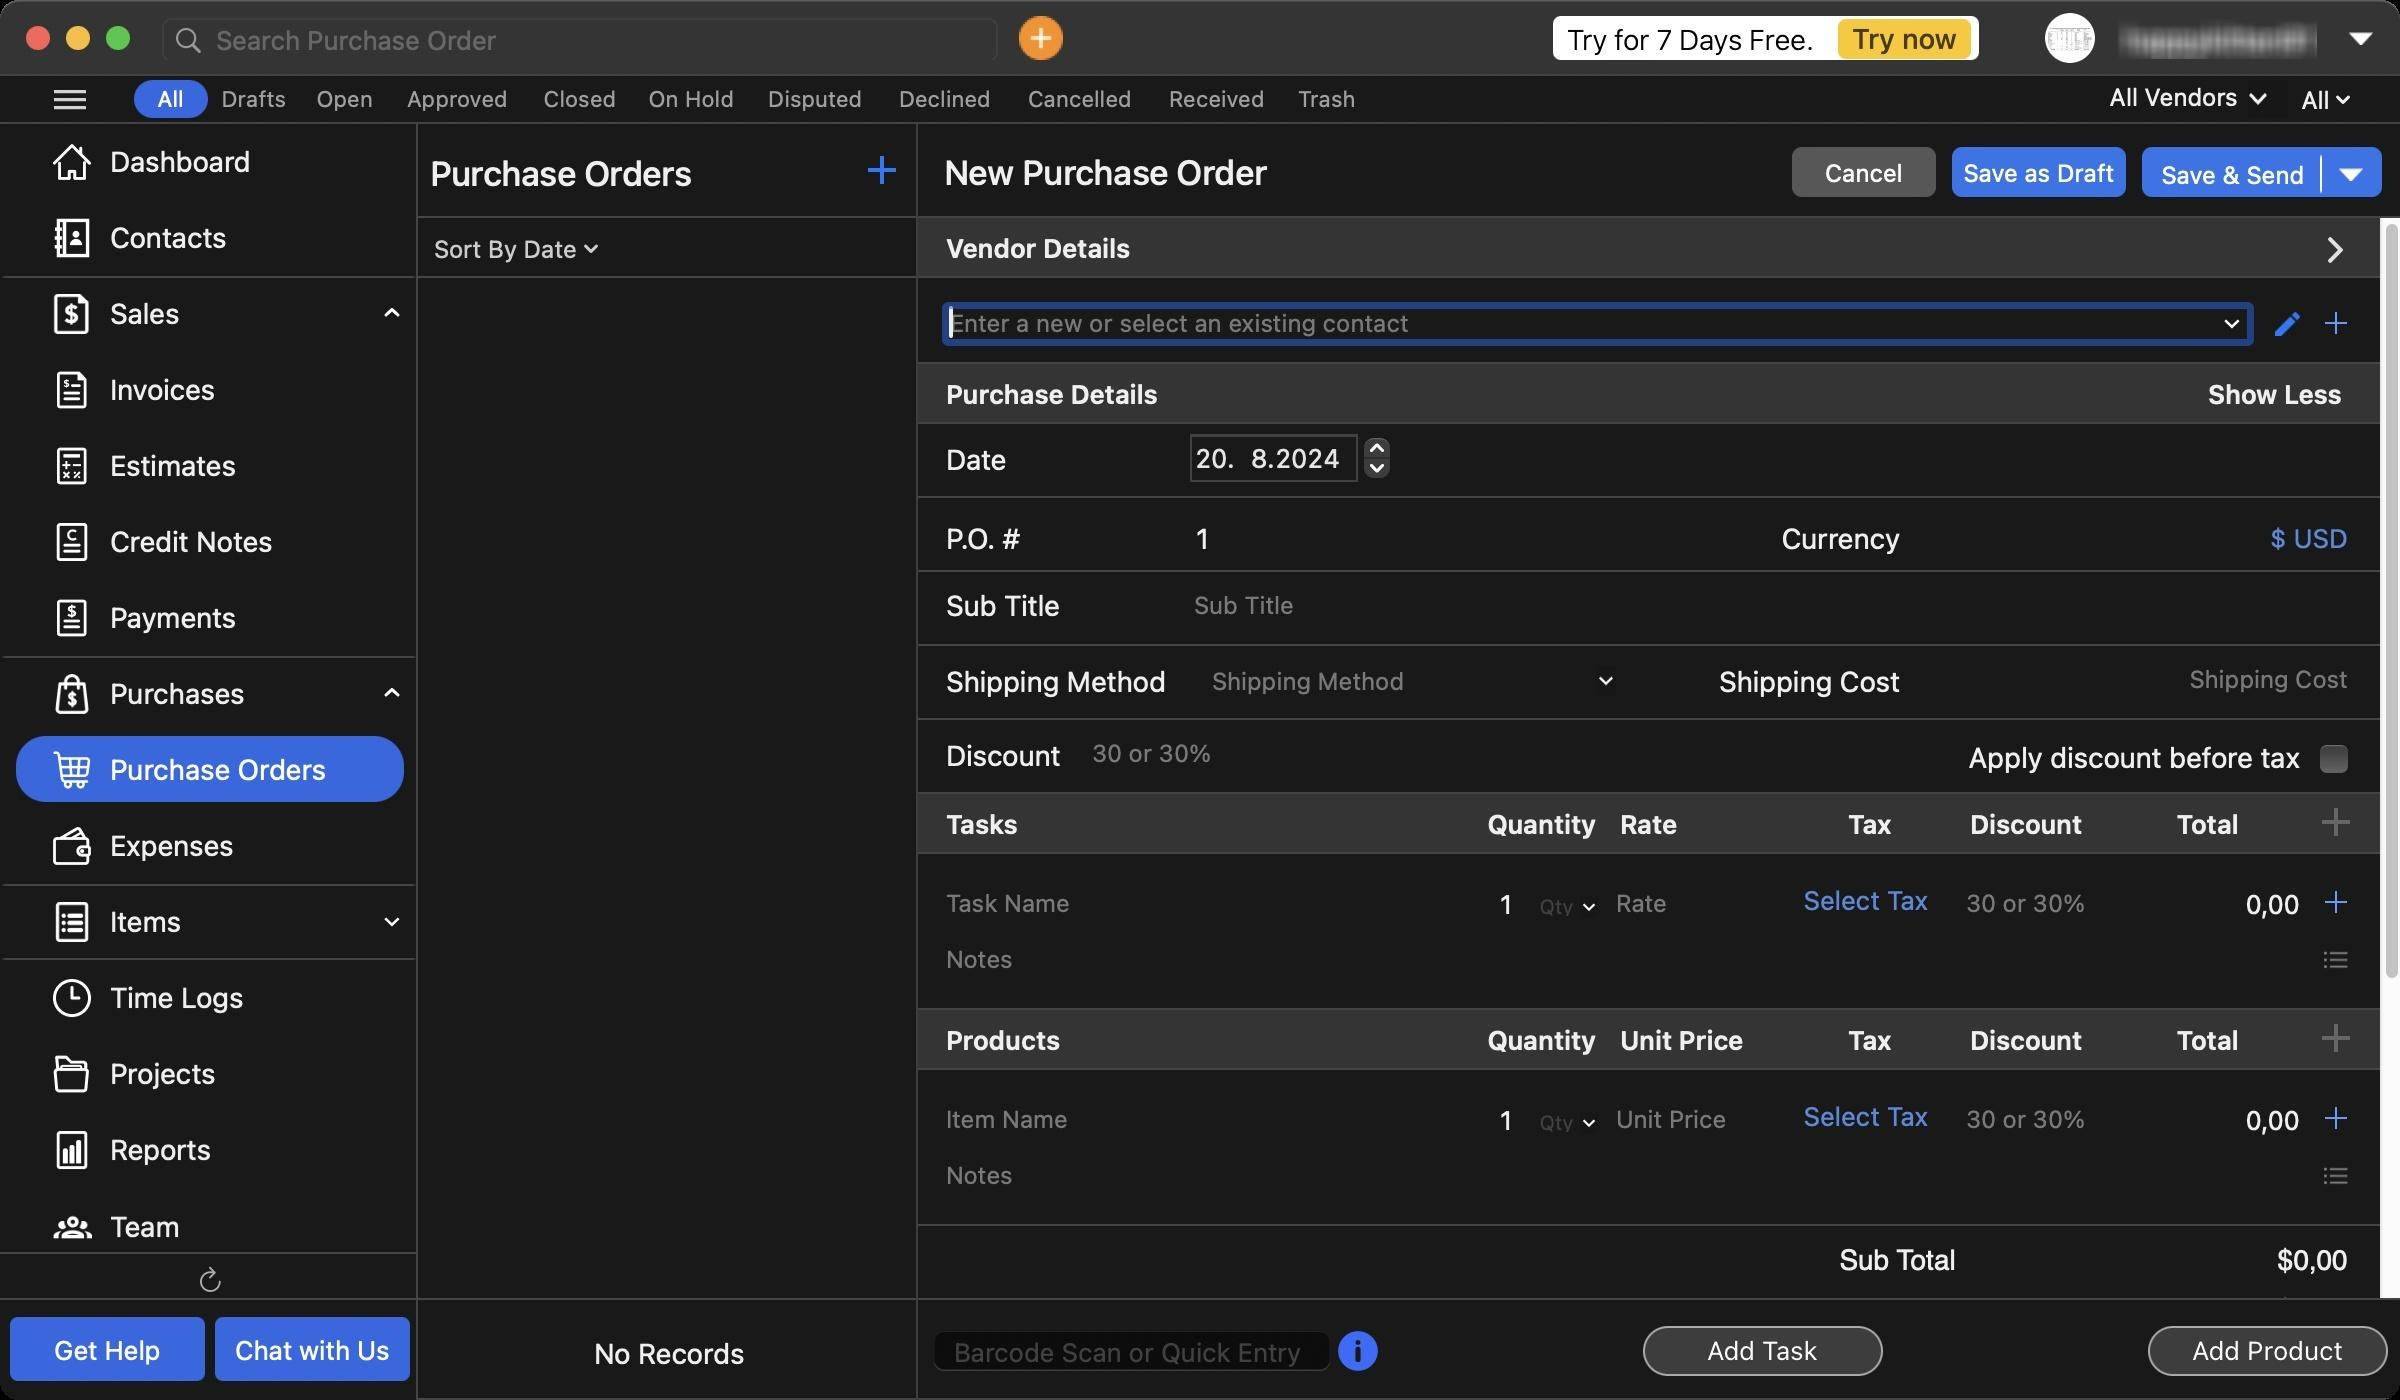
Accessibility tree:
{"name": "Moon_Invoice", "role": "AXWindow", "description": null, "role_description": "standard window", "value": null, "position": "257.00;102.00", "size": "1200;700", "children": [{"name": null, "role": "AXGroup", "description": null, "role_description": "group", "value": null, "position": "0.00;61.00", "size": "210;5", "children": []}, {"name": null, "role": "AXScrollArea", "description": null, "role_description": "scroll area", "value": null, "position": "0.00;62.00", "size": "210;568", "children": [{"name": null, "role": "AXTable", "description": null, "role_description": "table", "value": null, "position": "0.00;62.00", "size": "210;646", "children": [{"name": null, "role": "AXRow", "description": null, "role_description": "table row", "value": null, "position": "0.00;62.00", "size": "210;38", "children": [{"name": null, "role": "AXCell", "description": null, "role_description": "cell", "value": null, "position": "1.00;62.00", "size": "207;38", "children": [{"name": null, "role": "AXGroup", "description": null, "role_description": "group", "value": null, "position": "8.00;64.00", "size": "194;33", "children": [{"name": null, "role": "AXStaticText", "description": null, "role_description": "text", "value": "Dashboard", "position": "53.00;71.00", "size": "143;19", "children": []}, {"name": null, "role": "AXImage", "description": "iconLeft home White", "role_description": "image", "value": null, "position": "26.00;71.00", "size": "20;20", "children": []}]}]}]}, {"name": null, "role": "AXRow", "description": null, "role_description": "table row", "value": null, "position": "0.00;100.00", "size": "210;38", "children": [{"name": null, "role": "AXCell", "description": null, "role_description": "cell", "value": null, "position": "1.00;100.00", "size": "207;38", "children": [{"name": null, "role": "AXGroup", "description": null, "role_description": "group", "value": null, "position": "8.00;102.00", "size": "194;33", "children": [{"name": null, "role": "AXStaticText", "description": null, "role_description": "text", "value": "Contacts", "position": "53.00;109.00", "size": "143;19", "children": []}, {"name": null, "role": "AXImage", "description": "iconLeft contacts White", "role_description": "image", "value": null, "position": "26.00;109.00", "size": "20;20", "children": []}]}]}]}, {"name": null, "role": "AXRow", "description": null, "role_description": "table row", "value": null, "position": "0.00;138.00", "size": "210;38", "children": [{"name": null, "role": "AXCell", "description": null, "role_description": "cell", "value": null, "position": "1.00;138.00", "size": "207;38", "children": [{"name": null, "role": "AXGroup", "description": null, "role_description": "group", "value": null, "position": "-1.00;138.00", "size": "211;1", "children": []}, {"name": null, "role": "AXGroup", "description": null, "role_description": "group", "value": null, "position": "8.00;140.00", "size": "194;33", "children": [{"name": null, "role": "AXStaticText", "description": null, "role_description": "text", "value": "Sales", "position": "53.00;147.00", "size": "143;19", "children": []}, {"name": null, "role": "AXImage", "description": "iconLeft Sales White", "role_description": "image", "value": null, "position": "26.00;147.00", "size": "20;20", "children": []}]}, {"name": null, "role": "AXImage", "description": "up arrow white", "role_description": "image", "value": null, "position": "183.00;144.50", "size": "25;25", "children": []}]}]}, {"name": null, "role": "AXRow", "description": null, "role_description": "table row", "value": null, "position": "0.00;176.00", "size": "210;38", "children": [{"name": null, "role": "AXCell", "description": null, "role_description": "cell", "value": null, "position": "1.00;176.00", "size": "207;38", "children": [{"name": null, "role": "AXGroup", "description": null, "role_description": "group", "value": null, "position": "8.00;178.00", "size": "194;33", "children": [{"name": null, "role": "AXStaticText", "description": null, "role_description": "text", "value": "Invoices", "position": "53.00;185.00", "size": "143;19", "children": []}, {"name": null, "role": "AXImage", "description": "iconLeft invoice White", "role_description": "image", "value": null, "position": "26.00;185.00", "size": "20;20", "children": []}]}]}]}, {"name": null, "role": "AXRow", "description": null, "role_description": "table row", "value": null, "position": "0.00;214.00", "size": "210;38", "children": [{"name": null, "role": "AXCell", "description": null, "role_description": "cell", "value": null, "position": "1.00;214.00", "size": "207;38", "children": [{"name": null, "role": "AXGroup", "description": null, "role_description": "group", "value": null, "position": "8.00;216.00", "size": "194;33", "children": [{"name": null, "role": "AXStaticText", "description": null, "role_description": "text", "value": "Estimates", "position": "53.00;223.00", "size": "143;19", "children": []}, {"name": null, "role": "AXImage", "description": "iconLeft estimate White", "role_description": "image", "value": null, "position": "26.00;223.00", "size": "20;20", "children": []}]}]}]}, {"name": null, "role": "AXRow", "description": null, "role_description": "table row", "value": null, "position": "0.00;252.00", "size": "210;38", "children": [{"name": null, "role": "AXCell", "description": null, "role_description": "cell", "value": null, "position": "1.00;252.00", "size": "207;38", "children": [{"name": null, "role": "AXGroup", "description": null, "role_description": "group", "value": null, "position": "8.00;254.00", "size": "194;33", "children": [{"name": null, "role": "AXStaticText", "description": null, "role_description": "text", "value": "Credit Notes", "position": "53.00;261.00", "size": "143;19", "children": []}, {"name": null, "role": "AXImage", "description": "iconLeft credit notes White", "role_description": "image", "value": null, "position": "26.00;261.00", "size": "20;20", "children": []}]}]}]}, {"name": null, "role": "AXRow", "description": null, "role_description": "table row", "value": null, "position": "0.00;290.00", "size": "210;38", "children": [{"name": null, "role": "AXCell", "description": null, "role_description": "cell", "value": null, "position": "1.00;290.00", "size": "207;38", "children": [{"name": null, "role": "AXGroup", "description": null, "role_description": "group", "value": null, "position": "8.00;292.00", "size": "194;33", "children": [{"name": null, "role": "AXStaticText", "description": null, "role_description": "text", "value": "Payments", "position": "53.00;299.00", "size": "143;19", "children": []}, {"name": null, "role": "AXImage", "description": "iconLeft payments White", "role_description": "image", "value": null, "position": "26.00;299.00", "size": "20;20", "children": []}]}]}]}, {"name": null, "role": "AXRow", "description": null, "role_description": "table row", "value": null, "position": "0.00;328.00", "size": "210;38", "children": [{"name": null, "role": "AXCell", "description": null, "role_description": "cell", "value": null, "position": "1.00;328.00", "size": "207;38", "children": [{"name": null, "role": "AXGroup", "description": null, "role_description": "group", "value": null, "position": "-1.00;328.00", "size": "211;1", "children": []}, {"name": null, "role": "AXGroup", "description": null, "role_description": "group", "value": null, "position": "8.00;330.00", "size": "194;33", "children": [{"name": null, "role": "AXStaticText", "description": null, "role_description": "text", "value": "Purchases", "position": "53.00;337.00", "size": "143;19", "children": []}, {"name": null, "role": "AXImage", "description": "iconLeft Purchases White", "role_description": "image", "value": null, "position": "26.00;337.00", "size": "20;20", "children": []}]}, {"name": null, "role": "AXImage", "description": "up arrow white", "role_description": "image", "value": null, "position": "183.00;334.50", "size": "25;25", "children": []}]}]}, {"name": null, "role": "AXRow", "description": null, "role_description": "table row", "value": null, "position": "0.00;366.00", "size": "210;38", "children": [{"name": null, "role": "AXCell", "description": null, "role_description": "cell", "value": null, "position": "1.00;366.00", "size": "207;38", "children": [{"name": null, "role": "AXGroup", "description": null, "role_description": "group", "value": null, "position": "8.00;368.00", "size": "194;33", "children": [{"name": null, "role": "AXStaticText", "description": null, "role_description": "text", "value": "Purchase Orders", "position": "53.00;375.00", "size": "143;19", "children": []}, {"name": null, "role": "AXImage", "description": "iconLeft purchase order White", "role_description": "image", "value": null, "position": "26.00;375.00", "size": "20;20", "children": []}]}]}]}, {"name": null, "role": "AXRow", "description": null, "role_description": "table row", "value": null, "position": "0.00;404.00", "size": "210;38", "children": [{"name": null, "role": "AXCell", "description": null, "role_description": "cell", "value": null, "position": "1.00;404.00", "size": "207;38", "children": [{"name": null, "role": "AXGroup", "description": null, "role_description": "group", "value": null, "position": "8.00;406.00", "size": "194;33", "children": [{"name": null, "role": "AXStaticText", "description": null, "role_description": "text", "value": "Expenses", "position": "53.00;413.00", "size": "143;19", "children": []}, {"name": null, "role": "AXImage", "description": "iconLeft expenses White", "role_description": "image", "value": null, "position": "26.00;413.00", "size": "20;20", "children": []}]}]}]}, {"name": null, "role": "AXRow", "description": null, "role_description": "table row", "value": null, "position": "0.00;442.00", "size": "210;38", "children": [{"name": null, "role": "AXCell", "description": null, "role_description": "cell", "value": null, "position": "1.00;442.00", "size": "207;38", "children": [{"name": null, "role": "AXGroup", "description": null, "role_description": "group", "value": null, "position": "-1.00;442.00", "size": "211;1", "children": []}, {"name": null, "role": "AXGroup", "description": null, "role_description": "group", "value": null, "position": "8.00;444.00", "size": "194;33", "children": [{"name": null, "role": "AXStaticText", "description": null, "role_description": "text", "value": "Items", "position": "53.00;451.00", "size": "143;19", "children": []}, {"name": null, "role": "AXImage", "description": "iconLeft Items White", "role_description": "image", "value": null, "position": "26.00;451.00", "size": "20;20", "children": []}]}, {"name": null, "role": "AXImage", "description": "down arrow White", "role_description": "image", "value": null, "position": "183.00;448.50", "size": "25;25", "children": []}, {"name": null, "role": "AXGroup", "description": null, "role_description": "group", "value": null, "position": "-1.00;479.00", "size": "211;1", "children": []}]}]}, {"name": null, "role": "AXRow", "description": null, "role_description": "table row", "value": null, "position": "0.00;480.00", "size": "210;0", "children": [{"name": null, "role": "AXCell", "description": null, "role_description": "cell", "value": null, "position": "1.00;480.00", "size": "207;0", "children": [{"name": null, "role": "AXGroup", "description": null, "role_description": "group", "value": null, "position": "8.00;482.01", "size": "194;0", "children": [{"name": null, "role": "AXStaticText", "description": null, "role_description": "text", "value": "Products", "position": "53.00;489.01", "size": "143;19", "children": []}, {"name": null, "role": "AXImage", "description": "iconLeft product White", "role_description": "image", "value": null, "position": "26.00;489.01", "size": "20;20", "children": []}]}]}]}, {"name": null, "role": "AXRow", "description": null, "role_description": "table row", "value": null, "position": "0.00;480.01", "size": "210;0", "children": [{"name": null, "role": "AXCell", "description": null, "role_description": "cell", "value": null, "position": "1.00;480.01", "size": "207;0", "children": [{"name": null, "role": "AXGroup", "description": null, "role_description": "group", "value": null, "position": "8.00;482.02", "size": "194;0", "children": [{"name": null, "role": "AXStaticText", "description": null, "role_description": "text", "value": "Services", "position": "53.00;488.52", "size": "143;19", "children": []}, {"name": null, "role": "AXImage", "description": "iconLeft service White", "role_description": "image", "value": null, "position": "26.00;488.52", "size": "20;20", "children": []}]}, {"name": null, "role": "AXGroup", "description": null, "role_description": "group", "value": null, "position": "-1.00;479.02", "size": "211;1", "children": []}]}]}, {"name": null, "role": "AXRow", "description": null, "role_description": "table row", "value": null, "position": "0.00;480.02", "size": "210;38", "children": [{"name": null, "role": "AXCell", "description": null, "role_description": "cell", "value": null, "position": "1.00;480.02", "size": "207;38", "children": [{"name": null, "role": "AXGroup", "description": null, "role_description": "group", "value": null, "position": "8.00;482.02", "size": "194;33", "children": [{"name": null, "role": "AXStaticText", "description": null, "role_description": "text", "value": "Time Logs", "position": "53.00;489.02", "size": "143;19", "children": []}, {"name": null, "role": "AXImage", "description": "iconLeft timelogs White", "role_description": "image", "value": null, "position": "26.00;489.02", "size": "20;20", "children": []}]}]}]}, {"name": null, "role": "AXRow", "description": null, "role_description": "table row", "value": null, "position": "0.00;518.02", "size": "210;38", "children": [{"name": null, "role": "AXCell", "description": null, "role_description": "cell", "value": null, "position": "1.00;518.02", "size": "207;38", "children": [{"name": null, "role": "AXGroup", "description": null, "role_description": "group", "value": null, "position": "8.00;520.02", "size": "194;33", "children": [{"name": null, "role": "AXStaticText", "description": null, "role_description": "text", "value": "Projects", "position": "53.00;527.02", "size": "143;19", "children": []}, {"name": null, "role": "AXImage", "description": "iconLeft project White", "role_description": "image", "value": null, "position": "26.00;527.02", "size": "20;20", "children": []}]}]}]}, {"name": null, "role": "AXRow", "description": null, "role_description": "table row", "value": null, "position": "0.00;556.02", "size": "210;0", "children": [{"name": null, "role": "AXCell", "description": null, "role_description": "cell", "value": null, "position": "1.00;556.02", "size": "207;0", "children": [{"name": null, "role": "AXGroup", "description": null, "role_description": "group", "value": null, "position": "8.00;558.03", "size": "194;0", "children": [{"name": null, "role": "AXStaticText", "description": null, "role_description": "text", "value": "Taxes", "position": "53.00;564.53", "size": "143;19", "children": []}, {"name": null, "role": "AXImage", "description": "iconLeft taxes White", "role_description": "image", "value": null, "position": "26.00;564.53", "size": "20;20", "children": []}]}]}]}, {"name": null, "role": "AXRow", "description": null, "role_description": "table row", "value": null, "position": "0.00;556.03", "size": "210;38", "children": [{"name": null, "role": "AXCell", "description": null, "role_description": "cell", "value": null, "position": "1.00;556.03", "size": "207;38", "children": [{"name": null, "role": "AXGroup", "description": null, "role_description": "group", "value": null, "position": "8.00;558.03", "size": "194;33", "children": [{"name": null, "role": "AXStaticText", "description": null, "role_description": "text", "value": "Reports", "position": "53.00;565.03", "size": "143;19", "children": []}, {"name": null, "role": "AXImage", "description": "iconLeft report White", "role_description": "image", "value": null, "position": "26.00;565.03", "size": "20;20", "children": []}]}]}]}, {"name": null, "role": "AXRow", "description": null, "role_description": "table row", "value": null, "position": "0.00;594.03", "size": "210;38", "children": [{"name": null, "role": "AXCell", "description": null, "role_description": "cell", "value": null, "position": "1.00;594.03", "size": "207;38", "children": [{"name": null, "role": "AXGroup", "description": null, "role_description": "group", "value": null, "position": "8.00;596.03", "size": "194;33", "children": [{"name": null, "role": "AXStaticText", "description": null, "role_description": "text", "value": "Team", "position": "53.00;603.53", "size": "143;19", "children": []}, {"name": null, "role": "AXImage", "description": "iconLeft team white", "role_description": "image", "value": null, "position": "26.00;603.53", "size": "20;20", "children": []}]}]}]}, {"name": null, "role": "AXRow", "description": null, "role_description": "table row", "value": null, "position": "0.00;632.03", "size": "210;38", "children": [{"name": null, "role": "AXCell", "description": null, "role_description": "cell", "value": null, "position": "1.00;632.03", "size": "207;38", "children": [{"name": null, "role": "AXGroup", "description": null, "role_description": "group", "value": null, "position": "8.00;634.03", "size": "194;33", "children": [{"name": null, "role": "AXStaticText", "description": null, "role_description": "text", "value": "Companies", "position": "53.00;641.03", "size": "143;19", "children": []}, {"name": null, "role": "AXImage", "description": "iconLeft cmpnyInfo White", "role_description": "image", "value": null, "position": "26.00;641.03", "size": "20;20", "children": []}]}]}]}, {"name": null, "role": "AXRow", "description": null, "role_description": "table row", "value": null, "position": "0.00;670.03", "size": "210;38", "children": [{"name": null, "role": "AXCell", "description": null, "role_description": "cell", "value": null, "position": "1.00;670.03", "size": "207;38", "children": [{"name": null, "role": "AXGroup", "description": null, "role_description": "group", "value": null, "position": "8.00;672.03", "size": "194;33", "children": [{"name": null, "role": "AXStaticText", "description": null, "role_description": "text", "value": "Settings", "position": "53.00;679.03", "size": "143;19", "children": []}, {"name": null, "role": "AXImage", "description": "iconLeft setting White", "role_description": "image", "value": null, "position": "26.00;679.03", "size": "20;20", "children": []}]}]}]}, {"name": null, "role": "AXColumn", "description": null, "role_description": "column", "value": null, "position": "0.00;62.00", "size": "210;646", "children": []}]}, {"name": null, "role": "AXScrollBar", "description": null, "role_description": "scroll bar", "value": 0.0, "position": "194.00;62.00", "size": "16;568", "children": [{"name": null, "role": "AXValueIndicator", "description": null, "role_description": "value indicator", "value": 0.0, "position": "198.00;63.00", "size": "12;498", "children": []}, {"name": null, "role": "AXButton", "description": null, "role_description": "increment arrow button", "value": null, "position": "194.00;62.00", "size": "0;0", "children": []}, {"name": null, "role": "AXButton", "description": null, "role_description": "decrement arrow button", "value": null, "position": "194.00;62.00", "size": "0;0", "children": []}, {"name": null, "role": "AXButton", "description": null, "role_description": "increment page button", "value": null, "position": "198.00;561.00", "size": "12;69", "children": []}, {"name": null, "role": "AXButton", "description": null, "role_description": "decrement page button", "value": null, "position": "198.00;62.00", "size": "12;1", "children": []}]}]}, {"name": null, "role": "AXGroup", "description": null, "role_description": "group", "value": null, "position": "0.00;626.00", "size": "210;23", "children": [{"name": "", "role": "AXButton", "description": "refresh", "role_description": "button", "value": null, "position": "85.00;625.00", "size": "40;30", "children": []}, {"name": null, "role": "AXStaticText", "description": null, "role_description": "text", "value": "Label", "position": "0.00;626.00", "size": "210;1", "children": []}]}, {"name": null, "role": "AXGroup", "description": null, "role_description": "group", "value": null, "position": "0.00;649.00", "size": "210;51", "children": [{"name": null, "role": "AXStaticText", "description": null, "role_description": "text", "value": "Label", "position": "0.00;649.00", "size": "210;1", "children": []}, {"name": "Get_Help", "role": "AXButton", "description": null, "role_description": "button", "value": null, "position": "5.00;658.50", "size": "98;32", "children": []}, {"name": "Chat_with_Us", "role": "AXButton", "description": null, "role_description": "button", "value": null, "position": "107.50;658.50", "size": "98;32", "children": []}]}, {"name": null, "role": "AXSplitGroup", "description": null, "role_description": "split group", "value": null, "position": "208.00;62.00", "size": "992;638", "children": [{"name": null, "role": "AXScrollArea", "description": null, "role_description": "scroll area", "value": null, "position": "208.00;138.00", "size": "251;512", "children": [{"name": null, "role": "AXTable", "description": null, "role_description": "table", "value": null, "position": "209.00;139.00", "size": "249;510", "children": [{"name": null, "role": "AXColumn", "description": null, "role_description": "column", "value": null, "position": "209.00;139.00", "size": "249;510", "children": []}]}]}, {"name": "Sort_By_Date", "role": "AXMenuButton", "description": null, "role_description": "menu button", "value": null, "position": "209.00;116.00", "size": "96;16", "children": []}, {"name": null, "role": "AXStaticText", "description": null, "role_description": "text", "value": "Purchase Orders", "position": "213.00;76.00", "size": "219;21", "children": []}, {"name": null, "role": "AXStaticText", "description": null, "role_description": "text", "value": "", "position": "208.00;108.00", "size": "251;1", "children": []}, {"name": "", "role": "AXButton", "description": null, "role_description": "button", "value": null, "position": "433.00;77.00", "size": "16;16", "children": []}, {"name": null, "role": "AXStaticText", "description": null, "role_description": "text", "value": "No Records", "position": "295.00;667.00", "size": "80;18", "children": []}, {"name": null, "role": "AXStaticText", "description": null, "role_description": "text", "value": "", "position": "211.00;674.00", "size": "245;18", "children": []}, {"name": "", "role": "AXButton", "description": null, "role_description": "button", "value": null, "position": "208.00;651.00", "size": "251;50", "children": []}, {"name": null, "role": "AXSplitter", "description": null, "role_description": "splitter", "value": 250.0, "position": "458.00;62.00", "size": "1;638", "children": []}, {"name": null, "role": "AXImage", "description": "MIPro OSX 256 White", "role_description": "image", "value": null, "position": "458.00;61.00", "size": "743;639", "children": []}, {"name": null, "role": "AXScrollArea", "description": null, "role_description": "scroll area", "value": null, "position": "458.00;108.00", "size": "744;542", "children": [{"name": null, "role": "AXTable", "description": null, "role_description": "table", "value": null, "position": "459.00;109.00", "size": "731;763", "children": [{"name": null, "role": "AXRow", "description": null, "role_description": "table row", "value": null, "position": "459.00;109.00", "size": "731;30", "children": [{"name": null, "role": "AXCell", "description": null, "role_description": "cell", "value": null, "position": "459.00;109.00", "size": "731;30", "children": [{"name": null, "role": "AXGroup", "description": null, "role_description": "group", "value": null, "position": "457.00;138.00", "size": "1200;1", "children": []}, {"name": null, "role": "AXStaticText", "description": null, "role_description": "text", "value": "Vendor Details", "position": "471.00;115.00", "size": "500;23", "children": []}, {"name": "", "role": "AXButton", "description": null, "role_description": "button", "value": null, "position": "1155.00;112.50", "size": "25;25", "children": []}]}]}, {"name": null, "role": "AXRow", "description": null, "role_description": "table row", "value": null, "position": "459.00;139.00", "size": "731;43", "children": [{"name": null, "role": "AXCell", "description": null, "role_description": "cell", "value": null, "position": "459.00;139.00", "size": "731;43", "children": [{"name": "", "role": "AXButton", "description": null, "role_description": "button", "value": null, "position": "1158.00;156.00", "size": "20;11", "children": []}, {"name": "", "role": "AXButton", "description": null, "role_description": "button", "value": null, "position": "1134.00;155.00", "size": "20;13", "children": []}, {"name": null, "role": "AXTextField", "description": null, "role_description": "text field", "value": "", "position": "473.00;153.00", "size": "652;18", "children": []}, {"name": "", "role": "AXButton", "description": null, "role_description": "button", "value": null, "position": "1112.00;153.00", "size": "8;18", "children": []}]}]}, {"name": null, "role": "AXRow", "description": null, "role_description": "table row", "value": null, "position": "459.00;182.00", "size": "731;0", "children": [{"name": null, "role": "AXCell", "description": null, "role_description": "cell", "value": null, "position": "459.00;182.00", "size": "731;0", "children": [{"name": "Billing", "role": "AXCheckBox", "description": null, "role_description": "checkbox", "value": 1, "position": "471.00;183.00", "size": "61;27", "children": []}, {"name": null, "role": "AXTextField", "description": null, "role_description": "text field", "value": "", "position": "473.00;214.00", "size": "344;25", "children": []}, {"name": null, "role": "AXTextField", "description": null, "role_description": "text field", "value": "", "position": "473.00;242.00", "size": "344;25", "children": []}, {"name": null, "role": "AXTextField", "description": null, "role_description": "text field", "value": "", "position": "473.00;270.00", "size": "168;25", "children": []}, {"name": null, "role": "AXTextField", "description": null, "role_description": "text field", "value": "", "position": "649.00;270.00", "size": "168;25", "children": []}, {"name": null, "role": "AXTextField", "description": null, "role_description": "text field", "value": "", "position": "473.00;298.00", "size": "168;25", "children": []}, {"name": null, "role": "AXStaticText", "description": null, "role_description": "text", "value": "", "position": "649.00;298.00", "size": "168;25", "children": []}, {"name": null, "role": "AXComboBox", "description": null, "role_description": "combo box", "value": "", "position": "648.00;299.00", "size": "172;23", "children": [{"name": "", "role": "AXButton", "description": null, "role_description": "button", "value": null, "position": "797.00;299.00", "size": "28;23", "children": []}]}, {"name": "Shipping", "role": "AXCheckBox", "description": null, "role_description": "checkbox", "value": 0, "position": "843.00;183.00", "size": "76;27", "children": []}, {"name": null, "role": "AXTextField", "description": null, "role_description": "text field", "value": "", "position": "843.00;214.00", "size": "333;25", "children": []}, {"name": null, "role": "AXTextField", "description": null, "role_description": "text field", "value": "", "position": "843.00;242.00", "size": "333;25", "children": []}, {"name": null, "role": "AXTextField", "description": null, "role_description": "text field", "value": "", "position": "843.00;270.00", "size": "162;25", "children": []}, {"name": null, "role": "AXTextField", "description": null, "role_description": "text field", "value": "", "position": "1013.50;270.00", "size": "162;25", "children": []}, {"name": null, "role": "AXTextField", "description": null, "role_description": "text field", "value": "", "position": "843.00;298.00", "size": "162;25", "children": []}, {"name": null, "role": "AXStaticText", "description": null, "role_description": "text", "value": "", "position": "1013.50;298.00", "size": "162;25", "children": []}, {"name": null, "role": "AXComboBox", "description": null, "role_description": "combo box", "value": "", "position": "1012.50;299.00", "size": "166;23", "children": [{"name": "", "role": "AXButton", "description": null, "role_description": "button", "value": null, "position": "1156.50;299.00", "size": "28;23", "children": []}]}, {"name": "Update_to_vendor", "role": "AXCheckBox", "description": null, "role_description": "checkbox", "value": 0, "position": "1051.00;183.00", "size": "125;27", "children": []}]}]}, {"name": null, "role": "AXRow", "description": null, "role_description": "table row", "value": null, "position": "459.00;182.00", "size": "731;0", "children": [{"name": null, "role": "AXCell", "description": null, "role_description": "cell", "value": null, "position": "459.00;182.00", "size": "731;0", "children": []}]}, {"name": null, "role": "AXRow", "description": null, "role_description": "table row", "value": null, "position": "459.00;182.00", "size": "731;30", "children": [{"name": null, "role": "AXCell", "description": null, "role_description": "cell", "value": null, "position": "459.00;182.00", "size": "731;30", "children": [{"name": null, "role": "AXGroup", "description": null, "role_description": "group", "value": null, "position": "457.00;211.00", "size": "1200;1", "children": []}, {"name": "Show_Less", "role": "AXButton", "description": null, "role_description": "button", "value": null, "position": "1100.00;184.00", "size": "75;25", "children": []}, {"name": null, "role": "AXStaticText", "description": null, "role_description": "text", "value": "Purchase Details", "position": "471.00;188.00", "size": "400;23", "children": []}]}]}, {"name": null, "role": "AXRow", "description": null, "role_description": "table row", "value": null, "position": "459.00;212.00", "size": "731;37", "children": [{"name": null, "role": "AXCell", "description": null, "role_description": "cell", "value": null, "position": "459.00;212.00", "size": "731;37", "children": [{"name": null, "role": "AXStaticText", "description": null, "role_description": "text", "value": "Date", "position": "471.00;220.00", "size": "100;25", "children": []}, {"name": null, "role": "AXDateTimeArea", "description": null, "role_description": "date time area", "value": "2024-08-20 15:40:41 +0000", "position": "595.00;207.00", "size": "103;34", "children": []}]}]}, {"name": null, "role": "AXRow", "description": null, "role_description": "table row", "value": null, "position": "459.00;249.00", "size": "731;37", "children": [{"name": null, "role": "AXCell", "description": null, "role_description": "cell", "value": null, "position": "459.00;249.00", "size": "731;37", "children": [{"name": null, "role": "AXStaticText", "description": null, "role_description": "text", "value": "P.O. #", "position": "471.00;259.50", "size": "120;18", "children": []}, {"name": null, "role": "AXTextField", "description": null, "role_description": "text field", "value": "1", "position": "596.00;259.50", "size": "216;18", "children": []}, {"name": null, "role": "AXStaticText", "description": null, "role_description": "text", "value": "Currency", "position": "832.00;259.50", "size": "120;18", "children": []}, {"name": null, "role": "AXTextField", "description": null, "role_description": "text field", "value": "$ USD", "position": "960.00;260.00", "size": "216;17", "children": []}]}]}, {"name": null, "role": "AXRow", "description": null, "role_description": "table row", "value": null, "position": "459.00;286.00", "size": "731;37", "children": [{"name": null, "role": "AXCell", "description": null, "role_description": "cell", "value": null, "position": "459.00;286.00", "size": "731;37", "children": [{"name": null, "role": "AXStaticText", "description": null, "role_description": "text", "value": "Sub Title", "position": "471.00;293.00", "size": "120;25", "children": []}, {"name": null, "role": "AXTextField", "description": null, "role_description": "text field", "value": "", "position": "595.00;294.00", "size": "581;20", "children": []}]}]}, {"name": null, "role": "AXRow", "description": null, "role_description": "table row", "value": null, "position": "459.00;323.00", "size": "731;37", "children": [{"name": null, "role": "AXCell", "description": null, "role_description": "cell", "value": null, "position": "459.00;323.00", "size": "731;37", "children": [{"name": null, "role": "AXStaticText", "description": null, "role_description": "text", "value": "Shipping Method", "position": "471.00;331.00", "size": "120;20", "children": []}, {"name": null, "role": "AXStaticText", "description": null, "role_description": "text", "value": "Shipping Cost", "position": "832.00;331.00", "size": "120;20", "children": []}, {"name": null, "role": "AXTextField", "description": null, "role_description": "text field", "value": "", "position": "960.00;331.00", "size": "216;20", "children": []}, {"name": null, "role": "AXComboBox", "description": null, "role_description": "combo box", "value": "", "position": "595.00;329.00", "size": "220;23", "children": [{"name": "", "role": "AXButton", "description": null, "role_description": "button", "value": null, "position": "792.00;329.00", "size": "28;23", "children": []}]}]}]}, {"name": null, "role": "AXRow", "description": null, "role_description": "table row", "value": null, "position": "459.00;360.00", "size": "731;37", "children": [{"name": null, "role": "AXCell", "description": null, "role_description": "cell", "value": null, "position": "459.00;360.00", "size": "731;37", "children": [{"name": null, "role": "AXStaticText", "description": null, "role_description": "text", "value": "Discount", "position": "471.00;368.00", "size": "70;25", "children": []}, {"name": null, "role": "AXStaticText", "description": null, "role_description": "text", "value": "Apply discount before tax", "position": "977.00;369.00", "size": "175;18", "children": []}, {"name": "", "role": "AXCheckBox", "description": null, "role_description": "checkbox", "value": 0, "position": "1150.00;370.50", "size": "26;18", "children": []}, {"name": null, "role": "AXTextField", "description": null, "role_description": "text field", "value": "", "position": "544.00;368.00", "size": "193;25", "children": []}]}]}, {"name": null, "role": "AXRow", "description": null, "role_description": "table row", "value": null, "position": "459.00;397.00", "size": "731;30", "children": [{"name": null, "role": "AXCell", "description": null, "role_description": "cell", "value": null, "position": "459.00;397.00", "size": "731;30", "children": [{"name": null, "role": "AXGroup", "description": null, "role_description": "group", "value": null, "position": "457.00;426.00", "size": "1200;1", "children": []}, {"name": null, "role": "AXStaticText", "description": null, "role_description": "text", "value": "Tasks", "position": "471.00;403.00", "size": "100;20", "children": []}, {"name": null, "role": "AXStaticText", "description": null, "role_description": "text", "value": "Quantity", "position": "720.50;403.00", "size": "80;20", "children": []}, {"name": null, "role": "AXStaticText", "description": null, "role_description": "text", "value": "Rate", "position": "808.00;403.00", "size": "79;20", "children": []}, {"name": null, "role": "AXStaticText", "description": null, "role_description": "text", "value": "Tax", "position": "895.00;403.00", "size": "80;17", "children": []}, {"name": null, "role": "AXStaticText", "description": null, "role_description": "text", "value": "Discount", "position": "983.00;403.00", "size": "70;20", "children": []}, {"name": null, "role": "AXStaticText", "description": null, "role_description": "text", "value": "Total", "position": "1056.00;403.00", "size": "96;20", "children": []}, {"name": "", "role": "AXButton", "description": null, "role_description": "button", "value": null, "position": "1158.00;401.00", "size": "20;20", "children": []}]}]}, {"name": null, "role": "AXRow", "description": null, "role_description": "table row", "value": null, "position": "459.00;427.00", "size": "731;78", "children": [{"name": null, "role": "AXCell", "description": null, "role_description": "cell", "value": null, "position": "459.00;427.00", "size": "731;78", "children": [{"name": null, "role": "AXTextField", "description": null, "role_description": "text field", "value": "", "position": "471.00;471.00", "size": "679;25", "children": []}, {"name": null, "role": "AXTextField", "description": null, "role_description": "text field", "value": "", "position": "471.00;443.00", "size": "254;20", "children": []}, {"name": null, "role": "AXTextField", "description": null, "role_description": "text field", "value": "1", "position": "708.50;443.00", "size": "50;17", "children": []}, {"name": null, "role": "AXComboBox", "description": null, "role_description": "combo box", "value": "", "position": "757.00;445.00", "size": "50;15", "children": [{"name": "", "role": "AXButton", "description": null, "role_description": "button", "value": null, "position": "791.00;445.00", "size": "19;15", "children": []}]}, {"name": null, "role": "AXImage", "description": "DownSmall Black", "role_description": "image", "value": null, "position": "790.00;448.00", "size": "9;11", "children": []}, {"name": null, "role": "AXTextField", "description": null, "role_description": "text field", "value": "", "position": "806.00;443.00", "size": "79;20", "children": []}, {"name": "Select_Tax", "role": "AXButton", "description": null, "role_description": "button", "value": null, "position": "893.00;441.00", "size": "80;17", "children": []}, {"name": null, "role": "AXTextField", "description": null, "role_description": "text field", "value": "", "position": "981.00;443.00", "size": "67;20", "children": []}, {"name": null, "role": "AXStaticText", "description": null, "role_description": "text", "value": "0,00", "position": "1056.00;443.00", "size": "96;20", "children": []}, {"name": "", "role": "AXButton", "description": null, "role_description": "button", "value": null, "position": "1158.00;441.00", "size": "20;20", "children": []}, {"name": "", "role": "AXButton", "description": "list view", "role_description": "button", "value": null, "position": "1158.00;468.50", "size": "20;22", "children": []}]}]}, {"name": null, "role": "AXRow", "description": null, "role_description": "table row", "value": null, "position": "459.00;505.00", "size": "731;30", "children": [{"name": null, "role": "AXCell", "description": null, "role_description": "cell", "value": null, "position": "459.00;505.00", "size": "731;30", "children": [{"name": null, "role": "AXGroup", "description": null, "role_description": "group", "value": null, "position": "457.00;534.00", "size": "1200;1", "children": []}, {"name": null, "role": "AXStaticText", "description": null, "role_description": "text", "value": "Products", "position": "471.00;511.00", "size": "100;20", "children": []}, {"name": null, "role": "AXStaticText", "description": null, "role_description": "text", "value": "Quantity", "position": "720.50;511.00", "size": "80;20", "children": []}, {"name": null, "role": "AXStaticText", "description": null, "role_description": "text", "value": "Unit Price", "position": "808.00;511.00", "size": "79;20", "children": []}, {"name": null, "role": "AXStaticText", "description": null, "role_description": "text", "value": "Tax", "position": "895.00;511.00", "size": "80;17", "children": []}, {"name": null, "role": "AXStaticText", "description": null, "role_description": "text", "value": "Discount", "position": "983.00;511.00", "size": "70;20", "children": []}, {"name": null, "role": "AXStaticText", "description": null, "role_description": "text", "value": "Total", "position": "1056.00;511.00", "size": "96;20", "children": []}, {"name": "", "role": "AXButton", "description": null, "role_description": "button", "value": null, "position": "1158.00;509.00", "size": "20;20", "children": []}]}]}, {"name": null, "role": "AXRow", "description": null, "role_description": "table row", "value": null, "position": "459.00;535.00", "size": "731;78", "children": [{"name": null, "role": "AXCell", "description": null, "role_description": "cell", "value": null, "position": "459.00;535.00", "size": "731;78", "children": [{"name": null, "role": "AXTextField", "description": null, "role_description": "text field", "value": "", "position": "471.00;579.00", "size": "679;25", "children": []}, {"name": null, "role": "AXTextField", "description": null, "role_description": "text field", "value": "", "position": "471.00;551.00", "size": "254;20", "children": []}, {"name": null, "role": "AXTextField", "description": null, "role_description": "text field", "value": "1", "position": "708.50;551.00", "size": "50;17", "children": []}, {"name": null, "role": "AXComboBox", "description": null, "role_description": "combo box", "value": "", "position": "757.00;553.00", "size": "50;15", "children": [{"name": "", "role": "AXButton", "description": null, "role_description": "button", "value": null, "position": "791.00;553.00", "size": "19;15", "children": []}]}, {"name": null, "role": "AXImage", "description": "DownSmall Black", "role_description": "image", "value": null, "position": "790.00;556.00", "size": "9;11", "children": []}, {"name": null, "role": "AXTextField", "description": null, "role_description": "text field", "value": "", "position": "806.00;551.00", "size": "79;20", "children": []}, {"name": "Select_Tax", "role": "AXButton", "description": null, "role_description": "button", "value": null, "position": "893.00;549.00", "size": "80;17", "children": []}, {"name": null, "role": "AXTextField", "description": null, "role_description": "text field", "value": "", "position": "981.00;551.00", "size": "67;20", "children": []}, {"name": null, "role": "AXStaticText", "description": null, "role_description": "text", "value": "0,00", "position": "1056.00;551.00", "size": "96;20", "children": []}, {"name": "", "role": "AXButton", "description": null, "role_description": "button", "value": null, "position": "1158.00;549.00", "size": "20;20", "children": []}, {"name": "", "role": "AXButton", "description": "list view", "role_description": "button", "value": null, "position": "1158.00;576.50", "size": "20;22", "children": []}]}]}, {"name": null, "role": "AXRow", "description": null, "role_description": "table row", "value": null, "position": "459.00;613.00", "size": "731;63", "children": [{"name": null, "role": "AXCell", "description": null, "role_description": "cell", "value": null, "position": "459.00;613.00", "size": "731;63", "children": [{"name": null, "role": "AXStaticText", "description": null, "role_description": "text", "value": "Total", "position": "785.00;646.00", "size": "195;25", "children": []}, {"name": null, "role": "AXStaticText", "description": null, "role_description": "text", "value": "$0,00", "position": "981.00;646.00", "size": "195;25", "children": []}, {"name": null, "role": "AXStaticText", "description": null, "role_description": "text", "value": "Sub Total", "position": "785.00;621.00", "size": "195;25", "children": []}, {"name": null, "role": "AXStaticText", "description": null, "role_description": "text", "value": "$0,00", "position": "981.00;621.00", "size": "195;25", "children": []}]}]}, {"name": null, "role": "AXRow", "description": null, "role_description": "table row", "value": null, "position": "459.00;676.00", "size": "731;30", "children": [{"name": null, "role": "AXCell", "description": null, "role_description": "cell", "value": null, "position": "459.00;676.00", "size": "731;30", "children": [{"name": null, "role": "AXGroup", "description": null, "role_description": "group", "value": null, "position": "457.00;705.00", "size": "1200;1", "children": []}, {"name": null, "role": "AXStaticText", "description": null, "role_description": "text", "value": "Terms & Conditions", "position": "471.00;682.00", "size": "440;23", "children": []}]}]}, {"name": null, "role": "AXRow", "description": null, "role_description": "table row", "value": null, "position": "459.00;706.00", "size": "731;68", "children": [{"name": null, "role": "AXCell", "description": null, "role_description": "cell", "value": null, "position": "459.00;706.00", "size": "731;68", "children": [{"name": null, "role": "AXTextArea", "description": null, "role_description": "text entry area", "value": "", "position": "464.00;712.00", "size": "721;53", "children": []}]}]}, {"name": null, "role": "AXRow", "description": null, "role_description": "table row", "value": null, "position": "459.00;774.00", "size": "731;30", "children": [{"name": null, "role": "AXCell", "description": null, "role_description": "cell", "value": null, "position": "459.00;774.00", "size": "731;30", "children": [{"name": null, "role": "AXGroup", "description": null, "role_description": "group", "value": null, "position": "457.00;803.00", "size": "1200;1", "children": []}, {"name": null, "role": "AXStaticText", "description": null, "role_description": "text", "value": "Notes", "position": "471.00;780.00", "size": "440;23", "children": []}]}]}, {"name": null, "role": "AXRow", "description": null, "role_description": "table row", "value": null, "position": "459.00;804.00", "size": "731;68", "children": [{"name": null, "role": "AXCell", "description": null, "role_description": "cell", "value": null, "position": "459.00;804.00", "size": "731;68", "children": [{"name": null, "role": "AXTextArea", "description": null, "role_description": "text entry area", "value": "", "position": "464.00;810.00", "size": "721;53", "children": []}]}]}, {"name": null, "role": "AXColumn", "description": null, "role_description": "column", "value": null, "position": "459.00;109.00", "size": "731;763", "children": []}]}, {"name": null, "role": "AXScrollBar", "description": null, "role_description": "scroll bar", "value": 0.0, "position": "1190.00;109.00", "size": "11;540", "children": [{"name": null, "role": "AXValueIndicator", "description": null, "role_description": "value indicator", "value": 0.0, "position": "1190.00;111.00", "size": "11;379", "children": []}, {"name": null, "role": "AXButton", "description": null, "role_description": "increment arrow button", "value": null, "position": "1190.00;109.00", "size": "0;0", "children": []}, {"name": null, "role": "AXButton", "description": null, "role_description": "decrement arrow button", "value": null, "position": "1190.00;109.00", "size": "0;0", "children": []}, {"name": null, "role": "AXButton", "description": null, "role_description": "increment page button", "value": null, "position": "1190.00;490.50", "size": "11;158", "children": []}, {"name": null, "role": "AXButton", "description": null, "role_description": "decrement page button", "value": null, "position": "1190.00;109.00", "size": "11;2", "children": []}]}]}, {"name": null, "role": "AXImage", "description": "", "role_description": "image", "value": null, "position": "458.00;61.00", "size": "743;48", "children": []}, {"name": "", "role": "AXButton", "description": null, "role_description": "button", "value": null, "position": "669.00;665.50", "size": "20;20", "children": []}, {"name": null, "role": "AXTextField", "description": null, "role_description": "text field", "value": "", "position": "466.00;663.00", "size": "200;25", "children": []}, {"name": "Add_Task", "role": "AXButton", "description": null, "role_description": "button", "value": null, "position": "821.50;663.00", "size": "120;25", "children": []}, {"name": "Add_Product", "role": "AXButton", "description": null, "role_description": "button", "value": null, "position": "1074.00;663.00", "size": "120;25", "children": []}]}, {"name": "", "role": "AXButton", "description": null, "role_description": "button", "value": null, "position": "27.00;45.00", "size": "16;10", "children": []}, {"name": "All", "role": "AXCheckBox", "description": null, "role_description": "toggle button", "value": 1, "position": "67.00;40.00", "size": "37;19", "children": []}, {"name": null, "role": "AXComboBox", "description": null, "role_description": "combo box", "value": "All Vendors", "position": "1025.00;39.00", "size": "123;19", "children": [{"name": "", "role": "AXButton", "description": null, "role_description": "button", "value": null, "position": "1125.00;37.00", "size": "28;23", "children": []}]}, {"name": null, "role": "AXImage", "description": "popup downN", "role_description": "image", "value": null, "position": "1124.00;40.00", "size": "20;20", "children": []}, {"name": "All", "role": "AXMenuButton", "description": null, "role_description": "menu button", "value": null, "position": "1142.00;42.00", "size": "39;15", "children": []}, {"name": "Drafts", "role": "AXCheckBox", "description": null, "role_description": "toggle button", "value": 0, "position": "104.00;40.00", "size": "46;19", "children": []}, {"name": "Open", "role": "AXCheckBox", "description": null, "role_description": "toggle button", "value": 0, "position": "152.79;40.00", "size": "40;19", "children": []}, {"name": "Approved", "role": "AXCheckBox", "description": null, "role_description": "toggle button", "value": 0, "position": "195.73;40.00", "size": "66;19", "children": []}, {"name": "Closed", "role": "AXCheckBox", "description": null, "role_description": "toggle button", "value": 0, "position": "265.04;40.00", "size": "50;19", "children": []}, {"name": "On_Hold", "role": "AXCheckBox", "description": null, "role_description": "toggle button", "value": 0, "position": "317.74;40.00", "size": "56;19", "children": []}, {"name": "Disputed", "role": "AXCheckBox", "description": null, "role_description": "toggle button", "value": 0, "position": "376.98;40.00", "size": "62;19", "children": []}, {"name": "Declined", "role": "AXCheckBox", "description": null, "role_description": "toggle button", "value": 0, "position": "442.42;40.00", "size": "61;19", "children": []}, {"name": "Cancelled", "role": "AXCheckBox", "description": null, "role_description": "toggle button", "value": 0, "position": "506.18;40.00", "size": "68;19", "children": []}, {"name": "Received", "role": "AXCheckBox", "description": null, "role_description": "toggle button", "value": 0, "position": "577.04;40.00", "size": "63;19", "children": []}, {"name": "Trash", "role": "AXCheckBox", "description": null, "role_description": "toggle button", "value": 0, "position": "642.84;40.00", "size": "42;19", "children": []}, {"name": null, "role": "AXToolbar", "description": null, "role_description": "toolbar", "value": null, "position": "0.00;0.00", "size": "1200;38", "children": [{"name": null, "role": "AXGroup", "description": null, "role_description": "group", "value": null, "position": "76.00;0.00", "size": "428;38", "children": [{"name": null, "role": "AXGroup", "description": null, "role_description": "group", "value": null, "position": "80.00;8.00", "size": "420;22", "children": [{"name": null, "role": "AXTextField", "description": null, "role_description": "search text field", "value": "", "position": "80.00;8.00", "size": "420;25", "children": [{"name": "", "role": "AXButton", "description": "search", "role_description": "button", "value": null, "position": "82.00;9.00", "size": "25;22", "children": []}]}]}]}, {"name": null, "role": "AXButton", "description": null, "role_description": "button", "value": null, "position": "504.00;0.00", "size": "33;38", "children": []}, {"name": null, "role": "AXGroup", "description": null, "role_description": "group", "value": null, "position": "772.00;0.00", "size": "222;38", "children": [{"name": null, "role": "AXGroup", "description": null, "role_description": "group", "value": null, "position": "776.50;8.00", "size": "213;22", "children": [{"name": null, "role": "AXStaticText", "description": null, "role_description": "text", "value": "Try for 7 Days Free.", "position": "779.50;10.00", "size": "132;18", "children": []}, {"name": null, "role": "AXStaticText", "description": null, "role_description": "text", "value": "Try now", "position": "919.00;9.50", "size": "66;20", "children": []}, {"name": "", "role": "AXButton", "description": null, "role_description": "button", "value": null, "position": "776.50;6.00", "size": "215;24", "children": []}]}]}, {"name": null, "role": "AXGroup", "description": null, "role_description": "group", "value": null, "position": "1018.00;0.00", "size": "178;38", "children": [{"name": null, "role": "AXGroup", "description": null, "role_description": "group", "value": null, "position": "1022.50;1.50", "size": "169;35", "children": [{"name": null, "role": "AXGroup", "description": null, "role_description": "group", "value": null, "position": "1022.50;6.50", "size": "25;25", "children": [{"name": null, "role": "AXImage", "description": "", "role_description": "image", "value": null, "position": "1023.50;7.50", "size": "23;23", "children": []}]}, {"name": null, "role": "AXStaticText", "description": null, "role_description": "text", "value": "happykitten91", "position": "1050.50;10.00", "size": "118;18", "children": []}, {"name": null, "role": "AXImage", "description": "companyDownArrow", "role_description": "image", "value": null, "position": "1169.50;6.50", "size": "20;25", "children": []}, {"name": "", "role": "AXButton", "description": null, "role_description": "button", "value": null, "position": "1022.50;-0.50", "size": "169;37", "children": []}]}]}]}, {"name": null, "role": "AXButton", "description": null, "role_description": "close button", "value": null, "position": "12.00;11.00", "size": "14;16", "children": []}, {"name": null, "role": "AXButton", "description": null, "role_description": "full screen button", "value": null, "position": "52.00;11.00", "size": "14;16", "children": [{"name": null, "role": "AXGroup", "description": null, "role_description": "group", "value": null, "position": "52.00;11.00", "size": "14;16", "children": [{"name": null, "role": "AXGroup", "description": null, "role_description": "group", "value": null, "position": "52.00;11.00", "size": "14;16", "children": []}]}]}, {"name": null, "role": "AXButton", "description": null, "role_description": "minimize button", "value": null, "position": "32.00;11.00", "size": "14;16", "children": []}]}